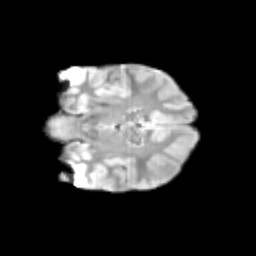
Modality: T2w
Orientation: coronal
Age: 11
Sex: male
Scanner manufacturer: siemens
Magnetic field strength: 3 T
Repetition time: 3.8 s
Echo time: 0.07 s